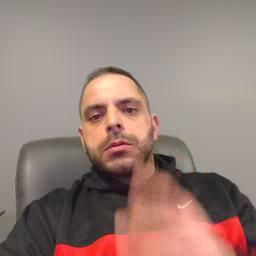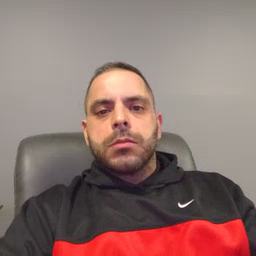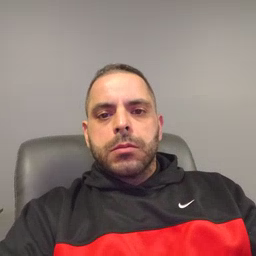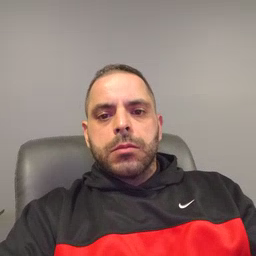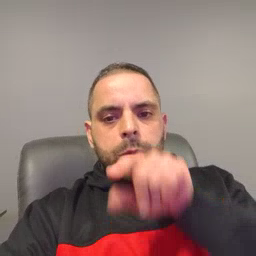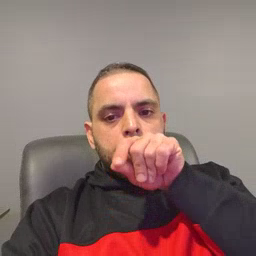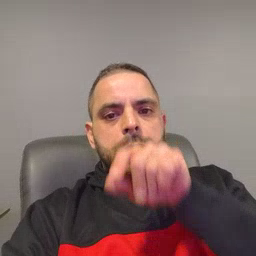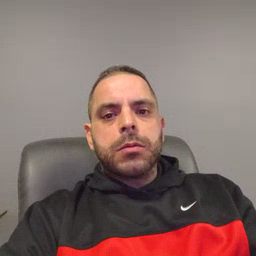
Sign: goose